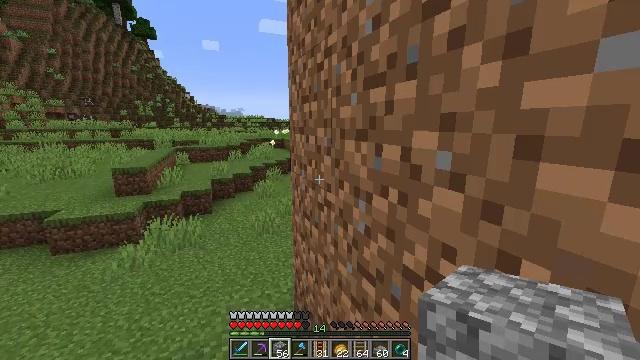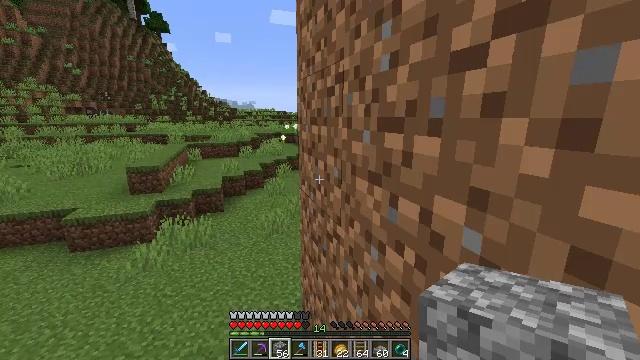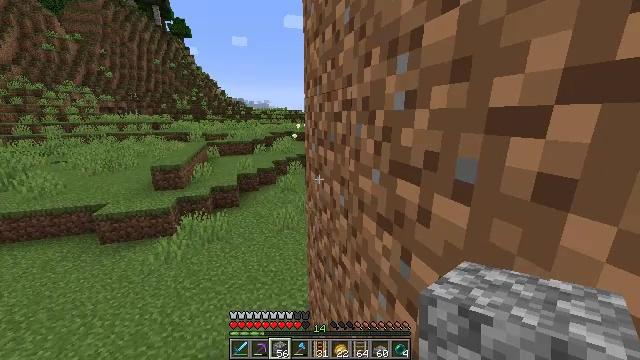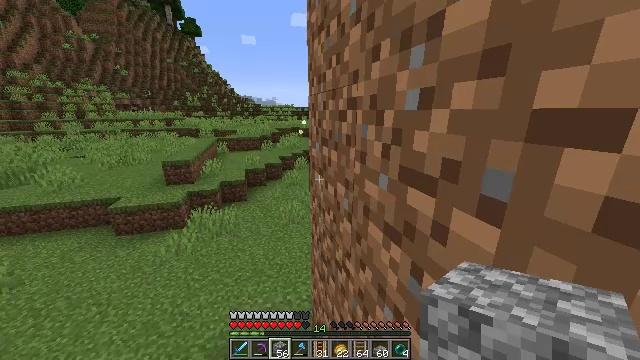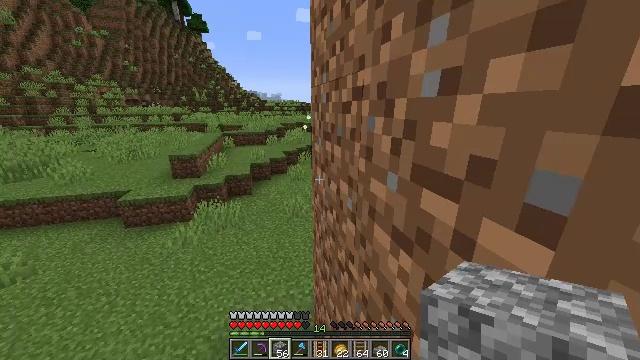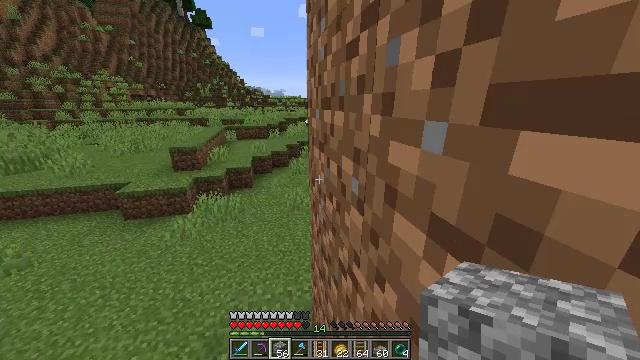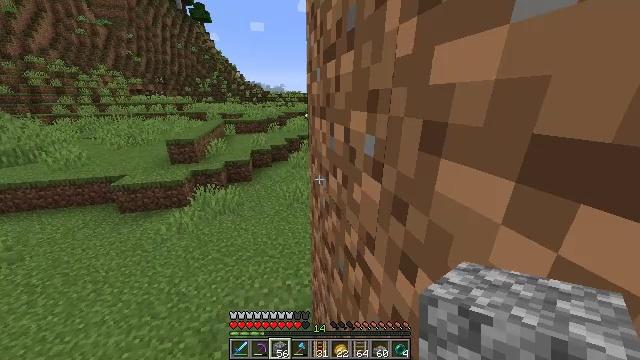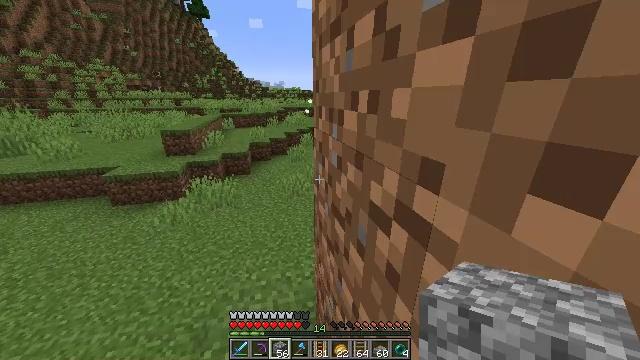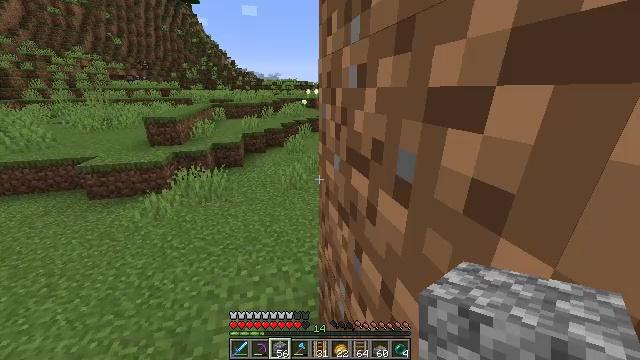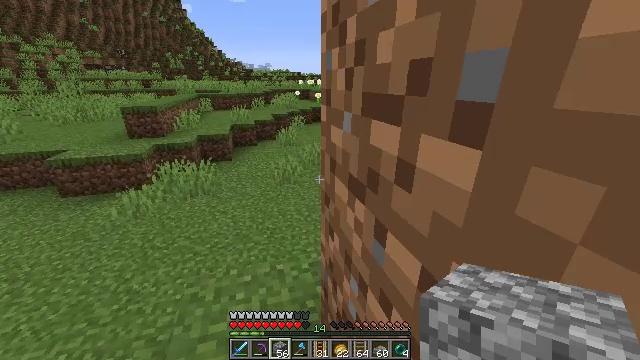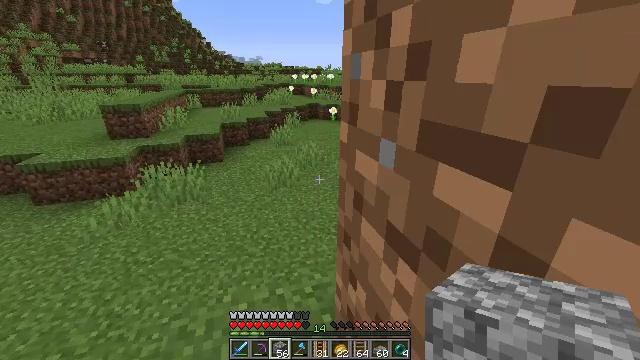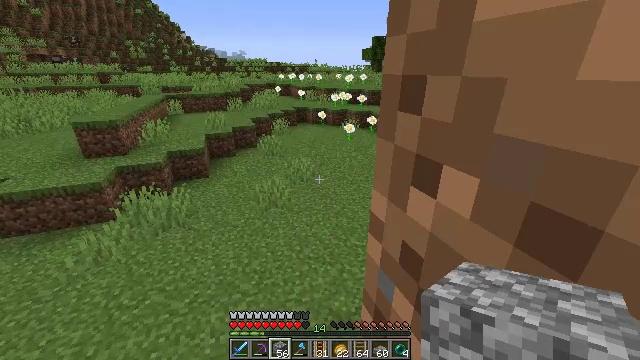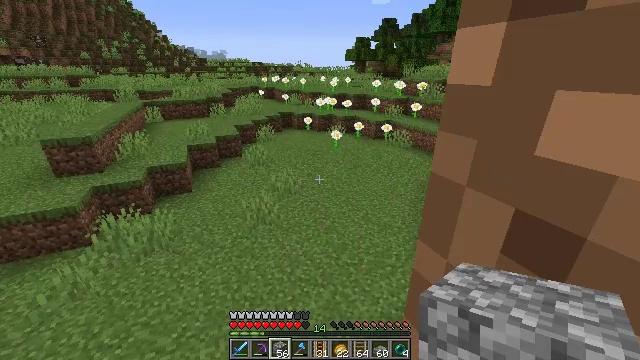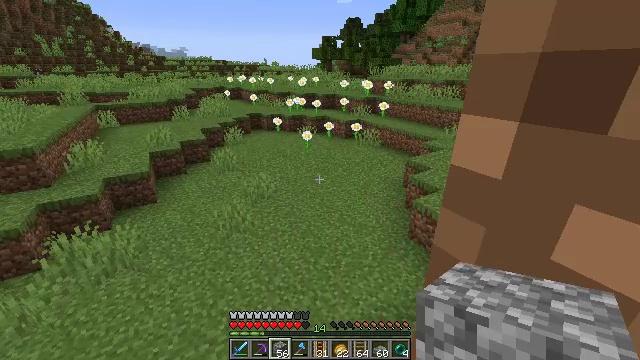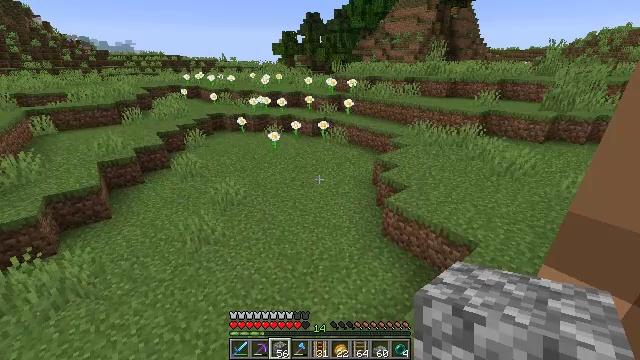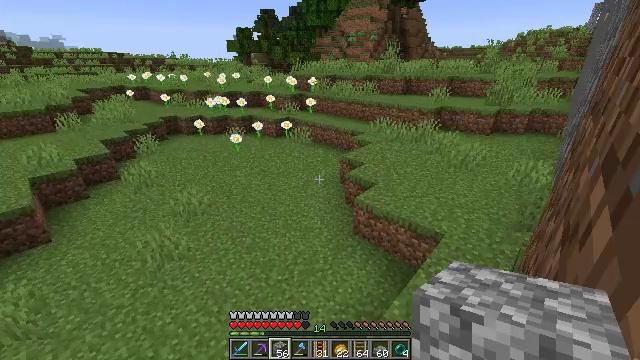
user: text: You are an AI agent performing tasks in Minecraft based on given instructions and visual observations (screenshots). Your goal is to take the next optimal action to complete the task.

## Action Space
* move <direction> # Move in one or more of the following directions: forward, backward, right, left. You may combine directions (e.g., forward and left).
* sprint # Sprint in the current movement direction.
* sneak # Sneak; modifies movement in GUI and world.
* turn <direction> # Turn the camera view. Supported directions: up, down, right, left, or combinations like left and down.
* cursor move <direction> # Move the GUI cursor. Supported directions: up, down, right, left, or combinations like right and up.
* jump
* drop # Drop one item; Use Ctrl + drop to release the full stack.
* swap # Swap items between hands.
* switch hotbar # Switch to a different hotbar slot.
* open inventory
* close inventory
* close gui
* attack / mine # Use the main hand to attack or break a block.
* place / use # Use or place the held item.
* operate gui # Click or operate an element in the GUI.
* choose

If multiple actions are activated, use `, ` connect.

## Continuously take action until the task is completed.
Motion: motion action
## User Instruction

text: Collect an orange tulip from the ground.
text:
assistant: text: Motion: move forward, sprint, turn left and down, jump
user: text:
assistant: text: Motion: move forward, sprint, turn left and down, jump
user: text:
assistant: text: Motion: move forward, sprint, turn left and down, jump
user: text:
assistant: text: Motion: move forward, sprint, turn left and down, jump
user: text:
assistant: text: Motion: move forward, sprint, turn down, jump
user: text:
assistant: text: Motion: move forward, turn down, jump
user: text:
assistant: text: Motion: move forward, jump
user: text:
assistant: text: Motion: move forward, jump
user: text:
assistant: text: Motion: move forward, turn right, jump
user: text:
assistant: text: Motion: move forward, turn right, jump
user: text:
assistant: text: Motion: move forward, turn right, jump
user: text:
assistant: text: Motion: move forward, turn right, jump
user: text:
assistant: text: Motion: move forward, sprint, turn right, jump
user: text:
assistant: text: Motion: move forward, sprint, turn right, jump
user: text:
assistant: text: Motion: move forward, sprint, turn right, jump
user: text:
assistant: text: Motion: move forward, sprint, turn right, jump
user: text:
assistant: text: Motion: move forward, turn right, jump
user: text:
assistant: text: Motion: move forward, turn right and up, jump
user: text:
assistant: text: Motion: move forward, turn right and up, jump
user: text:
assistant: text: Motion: move forward, turn right and up, jump
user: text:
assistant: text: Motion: move forward, turn right and up, jump
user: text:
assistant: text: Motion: move forward, turn right and up, jump
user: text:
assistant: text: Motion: move forward, turn right and up, jump
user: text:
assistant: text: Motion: move forward, turn right and up, jump
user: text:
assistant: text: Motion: move forward, turn right and up, jump
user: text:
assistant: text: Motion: move forward, turn right, jump
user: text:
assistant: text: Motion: turn right
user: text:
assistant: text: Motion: turn right
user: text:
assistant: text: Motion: turn right and down
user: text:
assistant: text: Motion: turn right and down